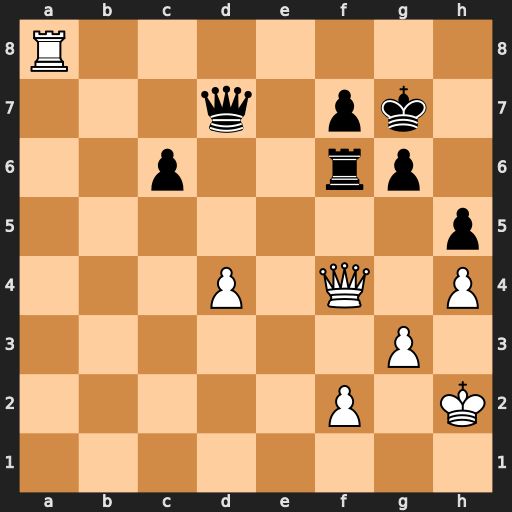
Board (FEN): R7/3q1pk1/2p2rp1/7p/3P1Q1P/6P1/5P1K/8
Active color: w
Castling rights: -
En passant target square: -
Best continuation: Qb8 Rxf2+ Kg1